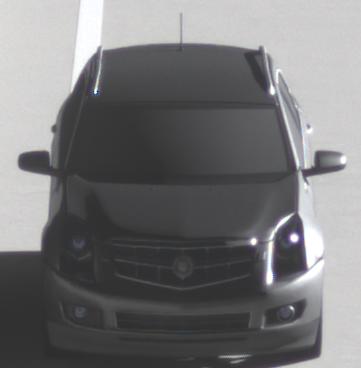
Make: Cadillac
Model: SRX 3.0 V6
Detailed model: SRX (II)
Model produced from: 2010/12
Model produced until: 2012/01
Doors: 5
Color: gray
Road condition: dry road
Daytime: morning or afternoon
Contrast: high contrast